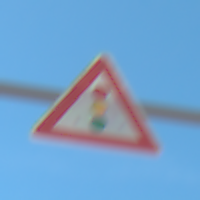
Verkehrszeichen: Lichtzeichenanlage
Umgebung: Outdoor, Special
Tageszeit: Midday
Wetter: PartlyCloudy
Licht: Natural
Jahreszeit: NotSpecified
Kontrast: HighContrast